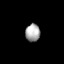
Tissue: lung
Cell type: Epithelial cells
Senescence score: 0.2256
Nuclear area (px): 250
Mean DAPI intensity: 169.016